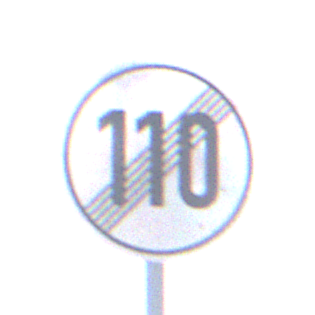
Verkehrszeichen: EndeGeschwindigkeit110
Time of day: Midday
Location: Outdoor (Nature)
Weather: PartlyCloudy
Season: NotSpecified
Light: Natural